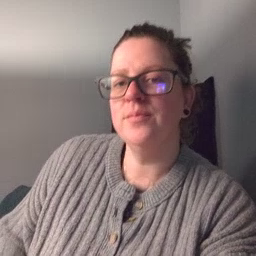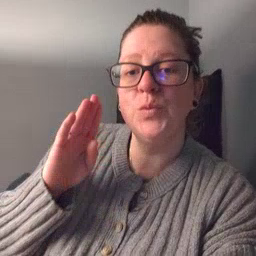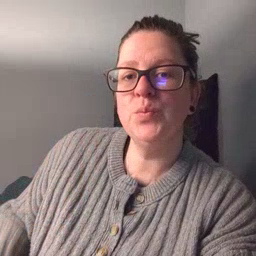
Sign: blue